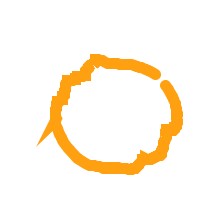
Shape: circle